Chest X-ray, PA view. Patient: 40 years old, sex F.
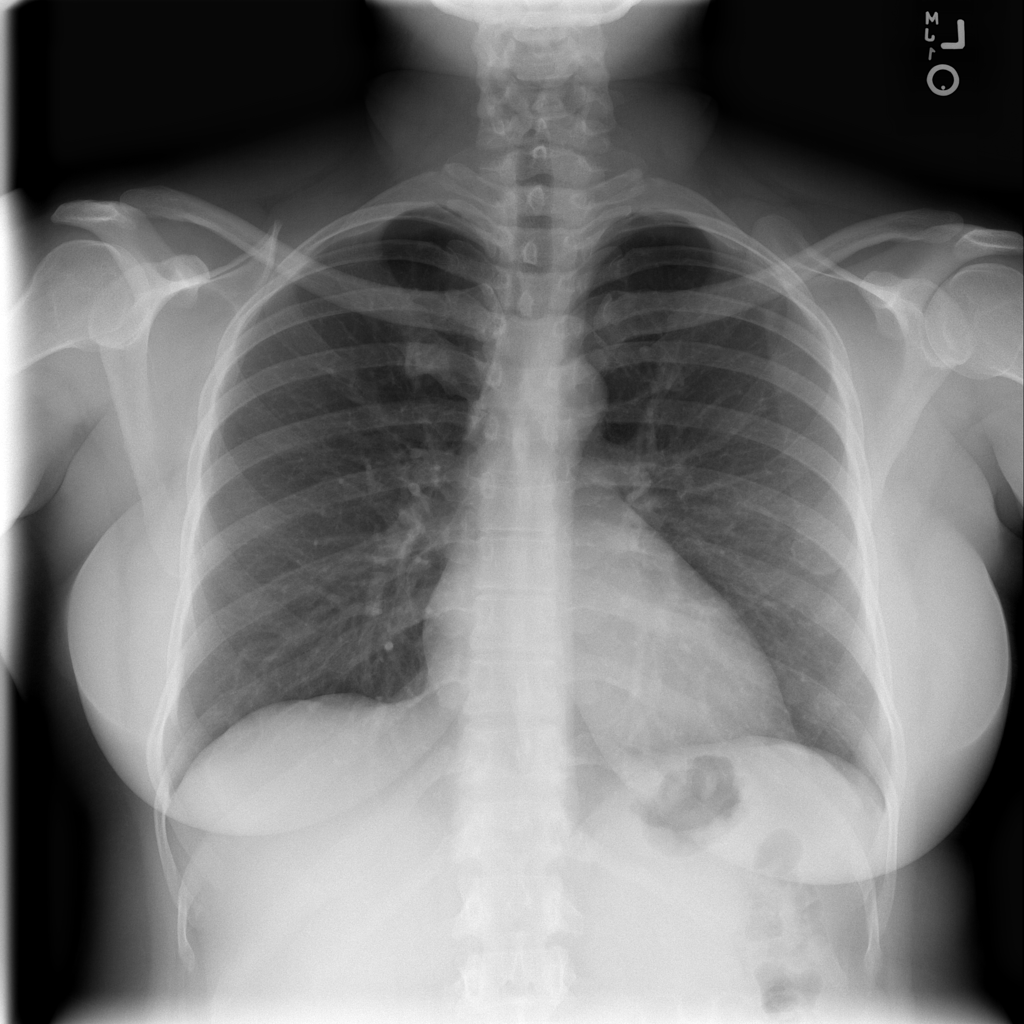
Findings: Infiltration